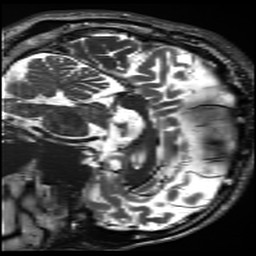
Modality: inplaneT2
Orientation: sagittal
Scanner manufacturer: siemens
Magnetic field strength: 3 T
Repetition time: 11 s
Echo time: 0.059 s